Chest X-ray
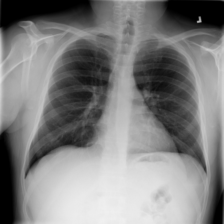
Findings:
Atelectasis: negative
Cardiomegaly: negative
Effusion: negative
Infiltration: positive
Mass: negative
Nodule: negative
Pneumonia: negative
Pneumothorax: negative
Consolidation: negative
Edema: negative
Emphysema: negative
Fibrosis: negative
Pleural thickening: negative
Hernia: negative